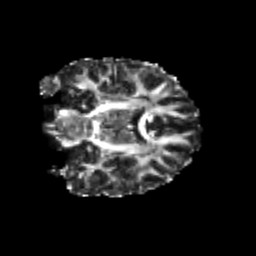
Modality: FA
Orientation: coronal
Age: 23
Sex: male
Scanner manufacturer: siemens
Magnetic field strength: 3 T
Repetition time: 3.5 s
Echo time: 0.104 s